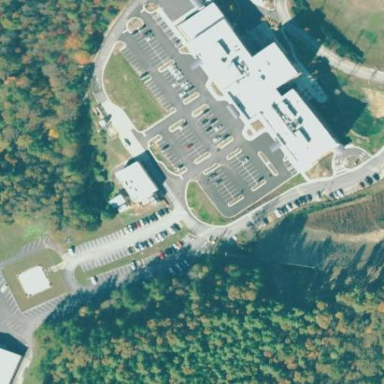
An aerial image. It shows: Healthcare facility identified as hospital.